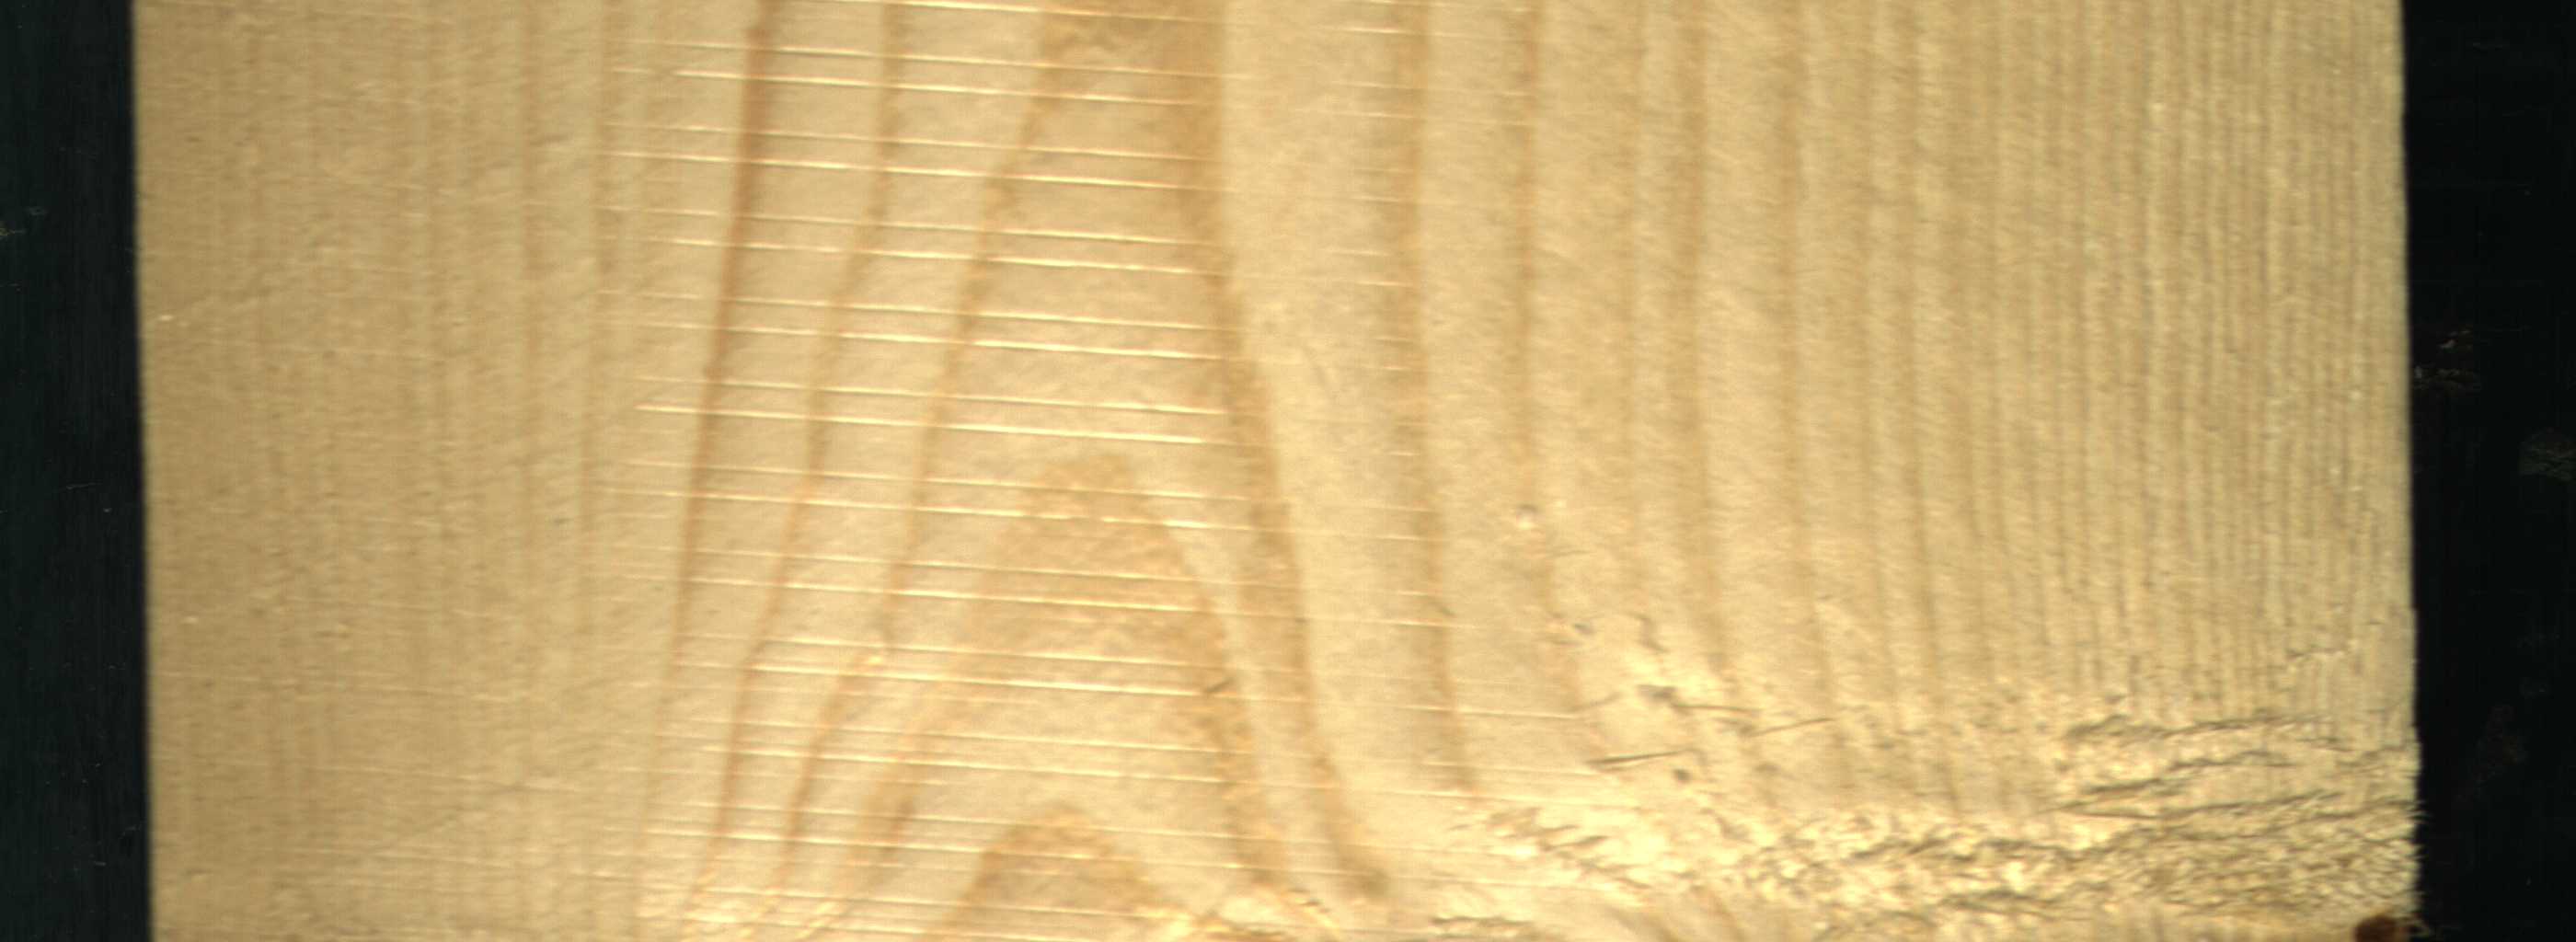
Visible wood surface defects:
Knot_missing